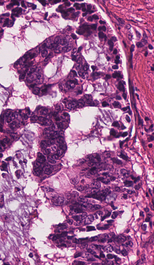
Tumor epithelial tissue: yes
Tumor-associated stroma tissue: yes
Normal tissue: no